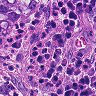
Metastatic tissue present: yes